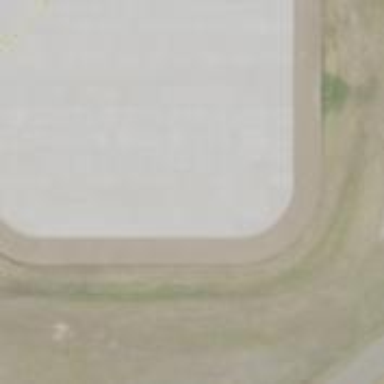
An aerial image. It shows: Apron at the airport.